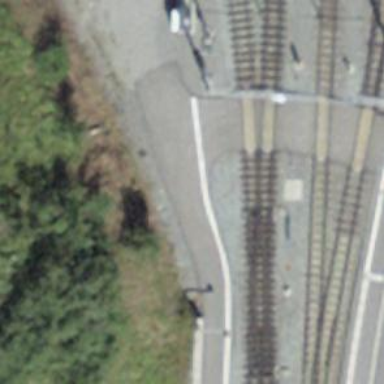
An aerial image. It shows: Railway switch.